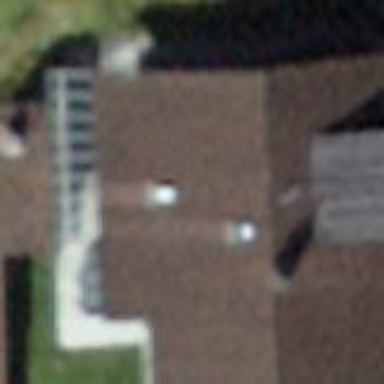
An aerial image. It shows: Detached building.